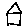
Label: house